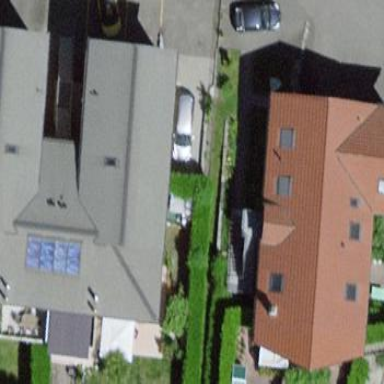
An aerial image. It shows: Gabled roofed house.